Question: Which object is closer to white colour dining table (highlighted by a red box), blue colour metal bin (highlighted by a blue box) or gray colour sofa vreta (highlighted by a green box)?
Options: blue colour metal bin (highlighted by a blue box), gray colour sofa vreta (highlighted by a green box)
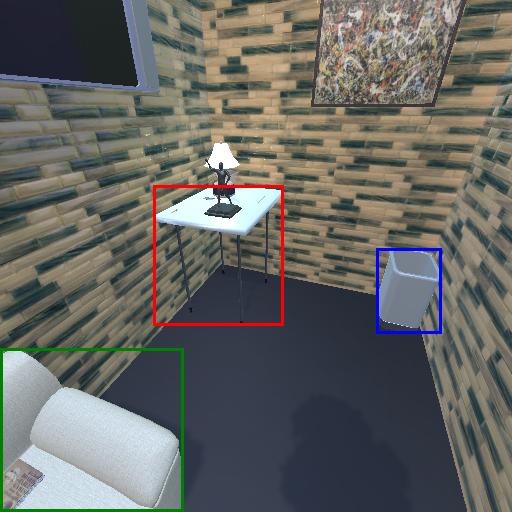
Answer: blue colour metal bin (highlighted by a blue box)